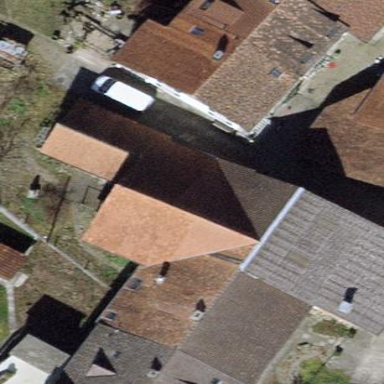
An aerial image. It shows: Farm auxiliary building with gabled roof.